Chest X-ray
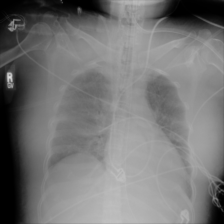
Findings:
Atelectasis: positive
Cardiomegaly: negative
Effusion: negative
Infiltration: negative
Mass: negative
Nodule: negative
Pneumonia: negative
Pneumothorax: negative
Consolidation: negative
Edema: negative
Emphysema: negative
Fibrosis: negative
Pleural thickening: negative
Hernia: negative